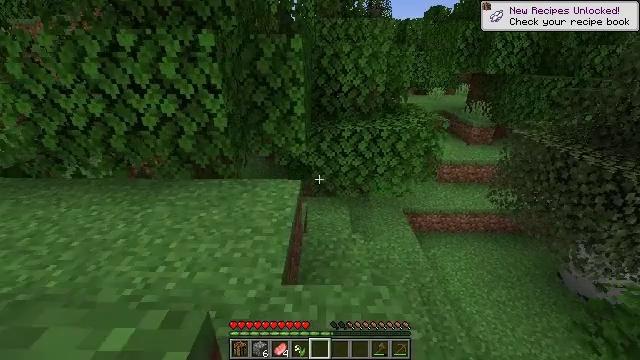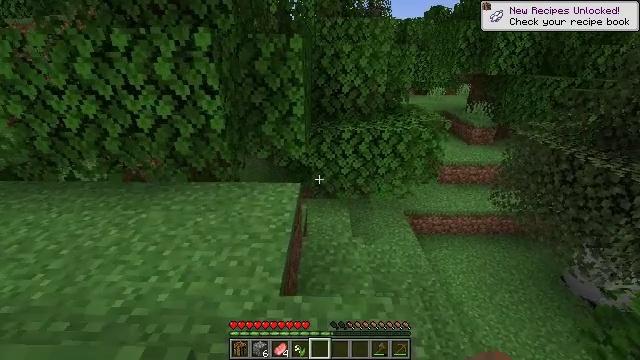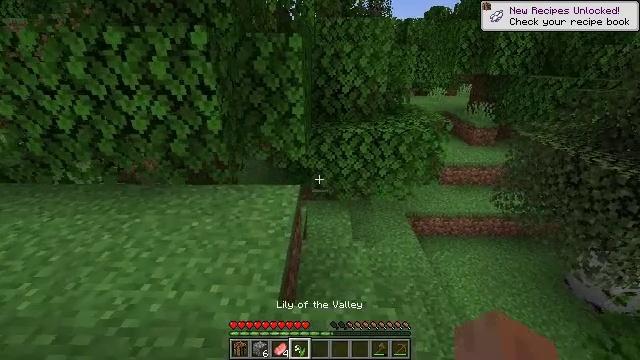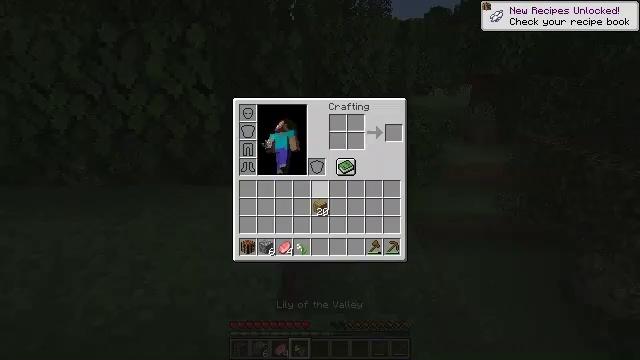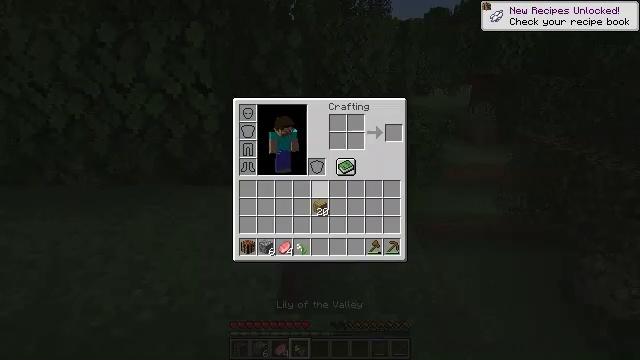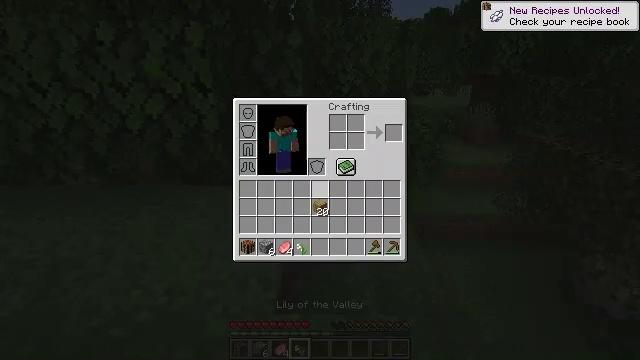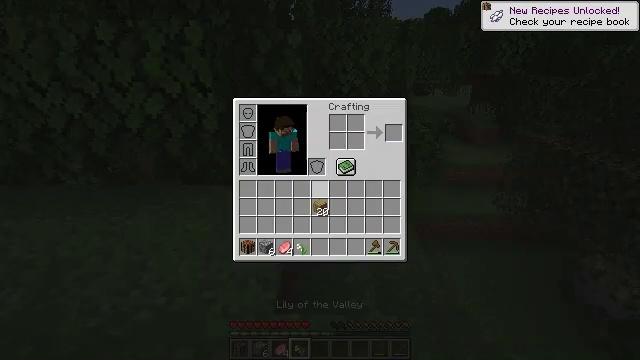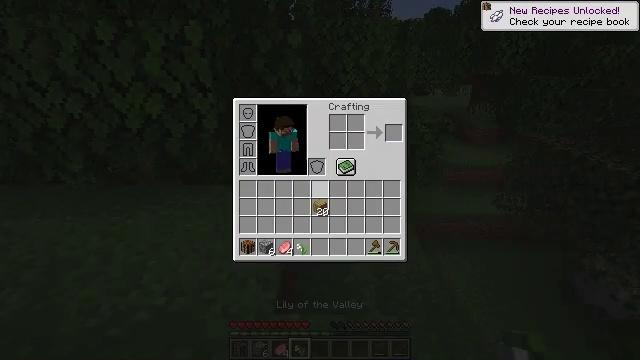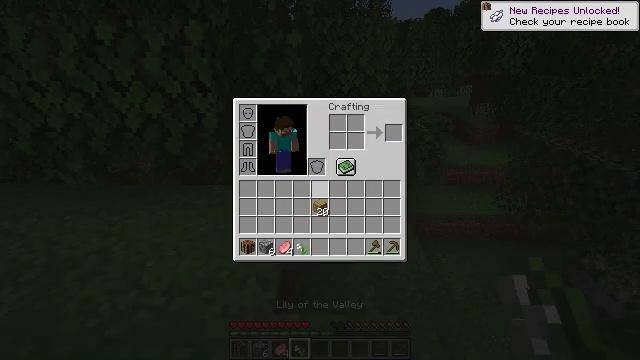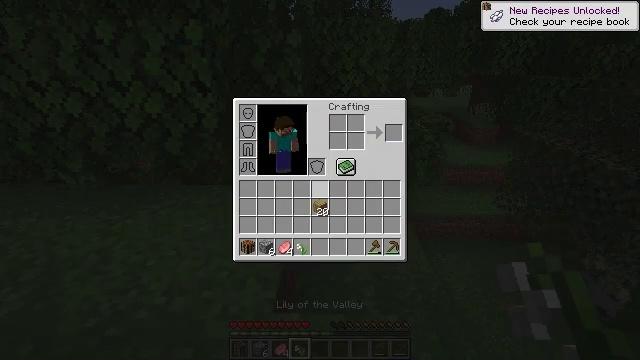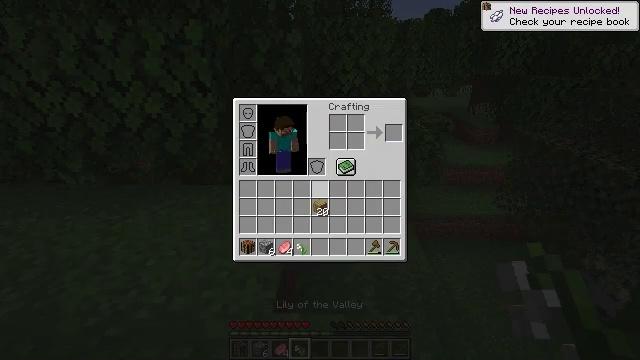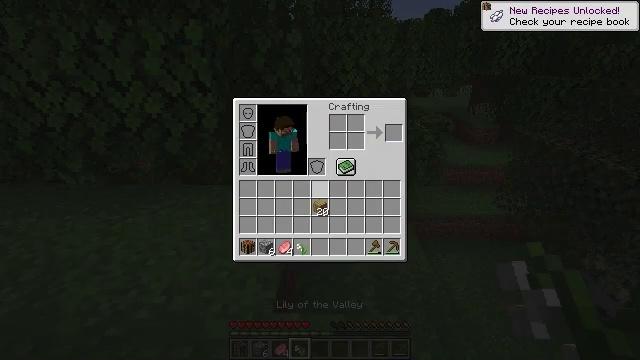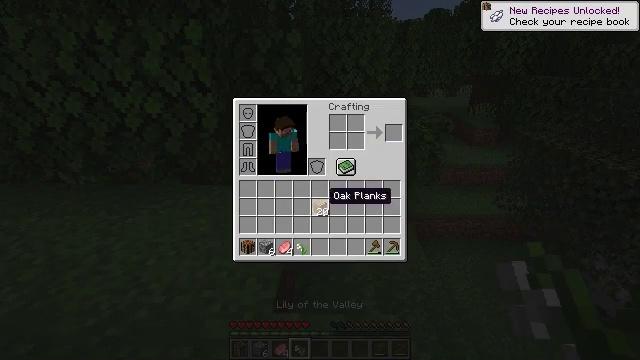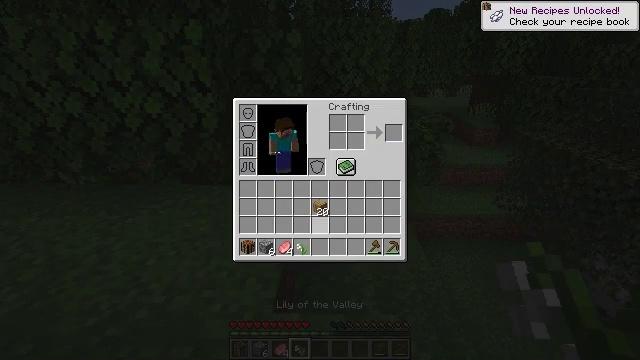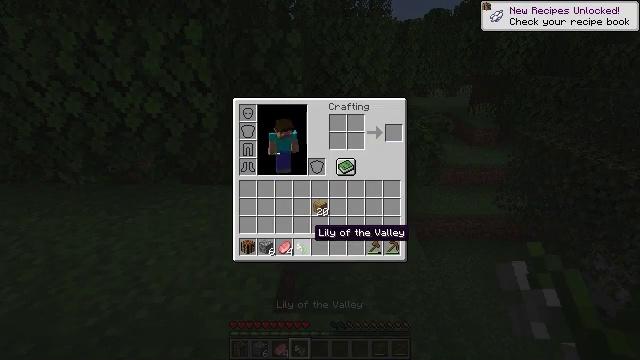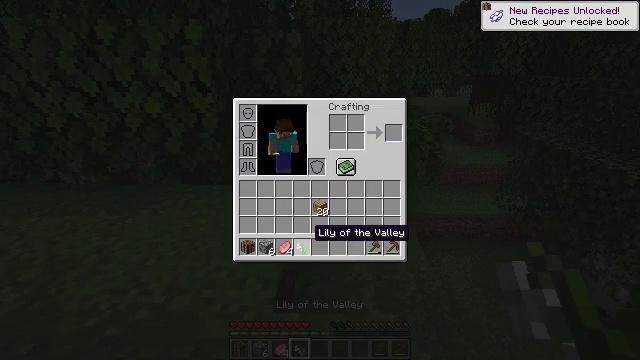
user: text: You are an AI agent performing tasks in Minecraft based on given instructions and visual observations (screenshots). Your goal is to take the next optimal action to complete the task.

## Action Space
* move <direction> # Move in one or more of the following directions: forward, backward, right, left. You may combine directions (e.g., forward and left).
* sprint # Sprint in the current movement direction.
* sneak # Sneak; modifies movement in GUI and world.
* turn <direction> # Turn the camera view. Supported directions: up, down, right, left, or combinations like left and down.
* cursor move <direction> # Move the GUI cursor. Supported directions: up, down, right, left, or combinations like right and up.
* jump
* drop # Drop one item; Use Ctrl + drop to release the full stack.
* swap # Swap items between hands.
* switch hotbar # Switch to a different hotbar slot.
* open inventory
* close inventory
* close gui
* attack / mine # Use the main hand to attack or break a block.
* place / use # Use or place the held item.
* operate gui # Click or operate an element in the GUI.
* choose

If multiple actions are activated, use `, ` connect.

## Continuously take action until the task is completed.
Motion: motion action
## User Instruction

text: Prepare to craft white dye.
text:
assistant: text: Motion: no_op
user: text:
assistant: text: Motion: no_op
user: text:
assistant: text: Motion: open inventory
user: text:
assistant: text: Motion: open inventory
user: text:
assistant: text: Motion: open inventory
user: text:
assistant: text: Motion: no_op
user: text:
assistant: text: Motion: no_op
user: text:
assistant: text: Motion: no_op
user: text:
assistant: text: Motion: no_op
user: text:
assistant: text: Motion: no_op
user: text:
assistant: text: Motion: no_op
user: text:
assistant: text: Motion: cursor move down
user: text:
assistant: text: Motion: cursor move left and down
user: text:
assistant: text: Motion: cursor move down
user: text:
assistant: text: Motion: no_op
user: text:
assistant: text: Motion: no_op
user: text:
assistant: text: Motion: no_op
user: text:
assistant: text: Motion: no_op
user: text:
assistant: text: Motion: no_op
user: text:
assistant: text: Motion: operate gui
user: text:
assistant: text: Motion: operate gui
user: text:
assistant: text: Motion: cursor move right and up, operate gui
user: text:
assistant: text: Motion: cursor move right and up
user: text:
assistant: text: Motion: cursor move up
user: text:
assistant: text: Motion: no_op
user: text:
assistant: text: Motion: no_op
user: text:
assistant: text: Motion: no_op
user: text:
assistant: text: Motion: no_op
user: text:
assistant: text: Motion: no_op
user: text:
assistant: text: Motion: no_op